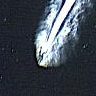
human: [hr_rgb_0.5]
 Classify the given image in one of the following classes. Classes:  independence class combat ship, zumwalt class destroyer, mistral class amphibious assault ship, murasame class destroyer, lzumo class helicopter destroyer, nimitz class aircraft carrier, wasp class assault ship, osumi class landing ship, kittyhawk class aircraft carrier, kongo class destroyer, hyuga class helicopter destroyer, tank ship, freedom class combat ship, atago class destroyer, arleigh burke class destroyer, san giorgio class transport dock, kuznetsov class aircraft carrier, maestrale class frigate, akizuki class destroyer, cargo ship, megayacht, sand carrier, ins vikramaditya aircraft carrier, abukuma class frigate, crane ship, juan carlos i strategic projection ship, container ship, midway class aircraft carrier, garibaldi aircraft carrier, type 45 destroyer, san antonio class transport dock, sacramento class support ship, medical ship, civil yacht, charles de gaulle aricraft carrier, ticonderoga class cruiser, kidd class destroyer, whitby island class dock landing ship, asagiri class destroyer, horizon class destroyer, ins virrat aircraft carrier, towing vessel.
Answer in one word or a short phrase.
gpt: Civil yacht